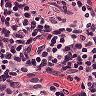
Metastatic tissue present: no